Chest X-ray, PA view. Patient: 60 years old, sex F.
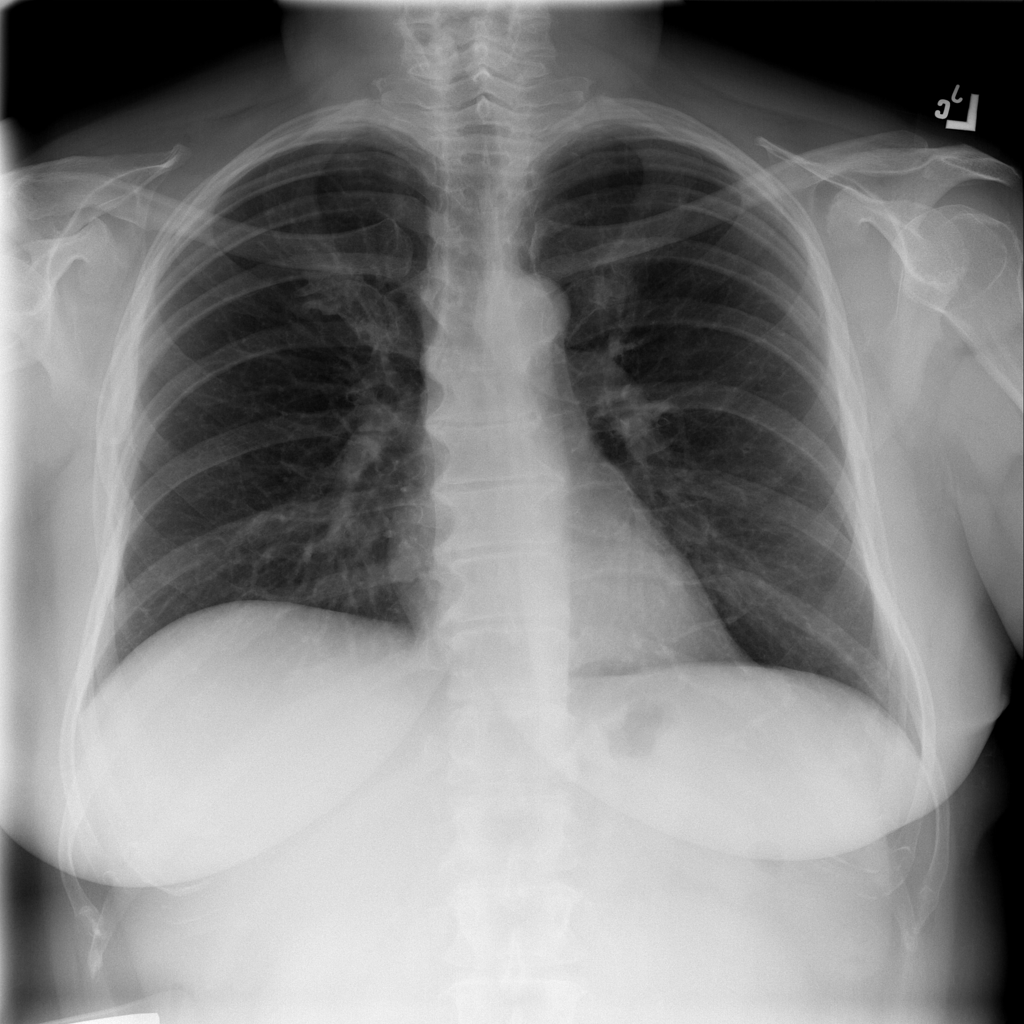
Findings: No Finding